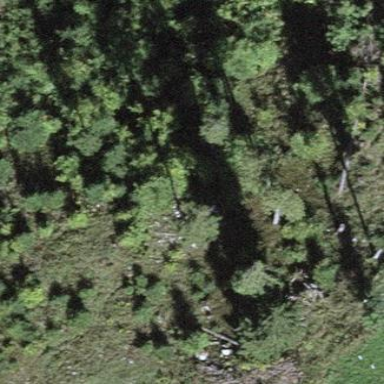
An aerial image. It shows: Forest area.